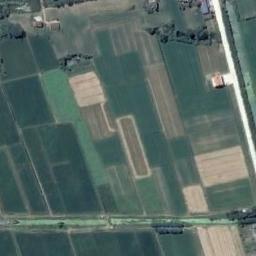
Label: rectangular_farmland